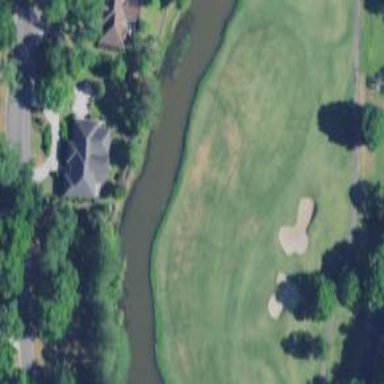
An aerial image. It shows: Golf hole.